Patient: sex M, age 29
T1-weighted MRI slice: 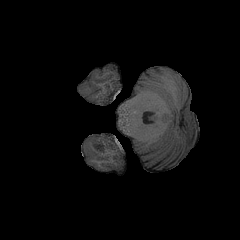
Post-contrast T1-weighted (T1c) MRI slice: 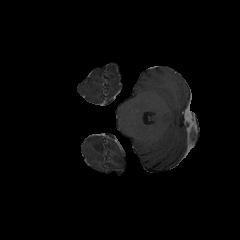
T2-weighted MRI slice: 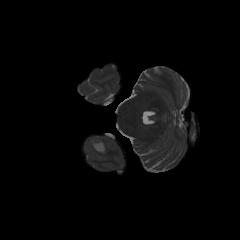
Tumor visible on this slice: yes
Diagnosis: Astrocytoma, IDH-mutant
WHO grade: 2